Interaction volume radius: 5 \u00c5
Interaction volume height: 20 \u00c5
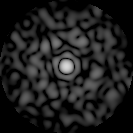
Disorder parameter: 0.8265